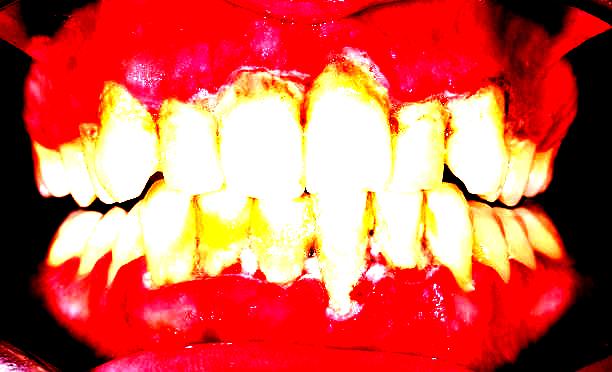
Condition: Calculus